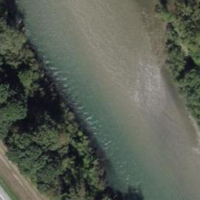
EUNIS habitat code: 15
Species observed at this site:
Carpinus betulus
Berberis vulgaris